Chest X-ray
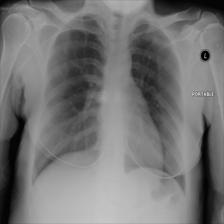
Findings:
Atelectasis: negative
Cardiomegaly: negative
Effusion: negative
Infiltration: negative
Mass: negative
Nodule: negative
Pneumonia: negative
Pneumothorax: negative
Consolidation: negative
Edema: negative
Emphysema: negative
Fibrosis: negative
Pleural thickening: negative
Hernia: negative